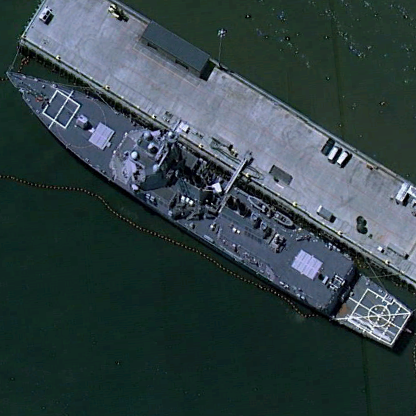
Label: destroyer